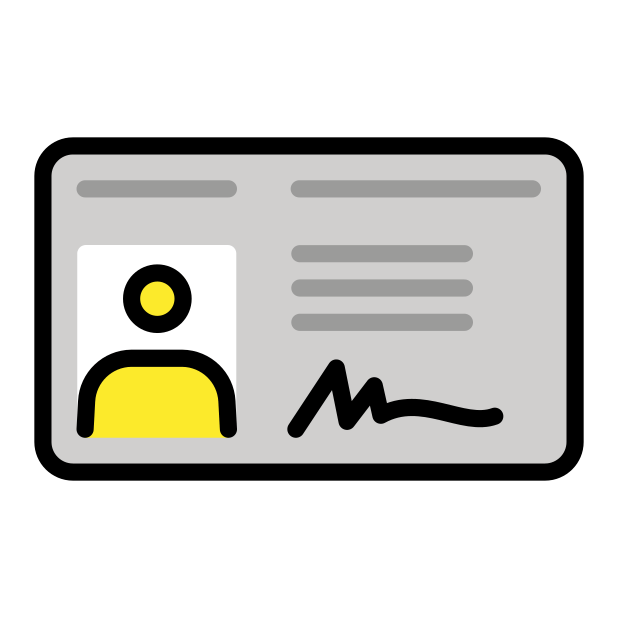
Emoji: 🪪
Name: identification card
Unicode: 0x1faaa